高三 · 代数
已知定义域为 $\mathrm{R}$ 的奇函数 $f(x)$ 的导函数为 $f^{\prime}(x)$, 当 $x>0$ 时, $x f^{\prime}(x)>f(x)$. 若 $a=\frac{f\left(-\log _{2} 3\right)}{-\log _{2} 3}, b=\frac{f\left(\log _{4} 6\right)}{\log _{4} 6}, c=\frac{f\left(\sin \frac{\pi}{8}\right)}{\sin \frac{\pi}{8}}$, 则 $a, b, c$ 的大小关系为 ( )
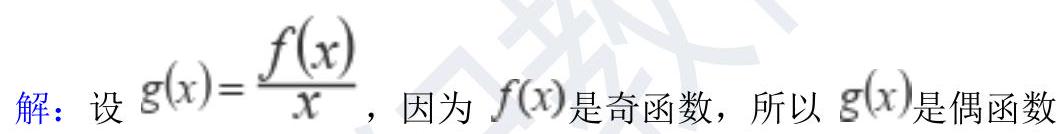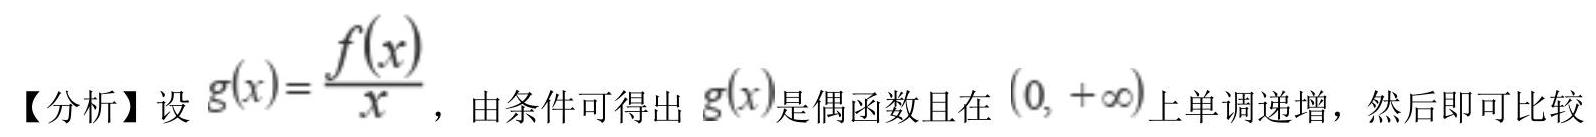
A. $a<b<c$
B. $c<a<b$
C. $c<b<a$
D. $b<c<a$
答案: C
解析: 当 $x>0$ 时 $g(x)=\frac{x f^{\prime}(x)-f(x)}{x^{2}}>0$, 所以 $g(x)^{	ext {在 }}(0,+\infty)$ 上单调递增因为 $0<\sin \frac{\pi}{8}<1<\log _{2} \sqrt{6}=\log _{4} 6<\log _{2} 3, \quad a=\frac{f\left(-\log _{2} 3ight)}{-\log _{2} 3}=\frac{f\left(\log _{2} 3ight)}{\log _{2} 3}$所以 $g\left(\sin \frac{\pi}{8}ight)<g\left(\log _{4} 6ight)<g\left(\log _{2} 3ight)$, 即 $c<b<a$故答案为: C出 $a, b, c$ 的大小